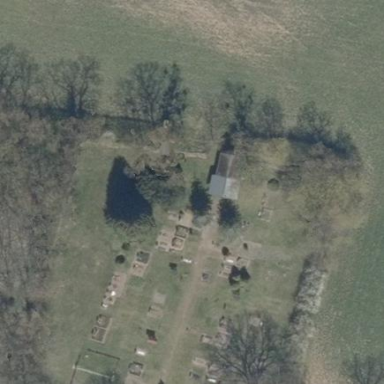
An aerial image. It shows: Cemetery.